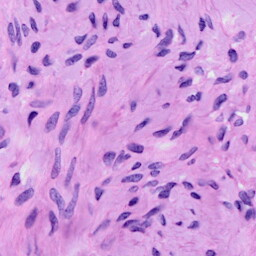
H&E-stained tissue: Cervix